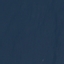
Land use / land cover: SeaLake